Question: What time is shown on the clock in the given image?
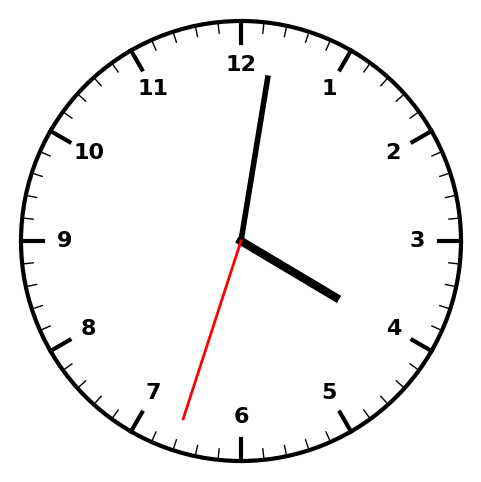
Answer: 04:01:33